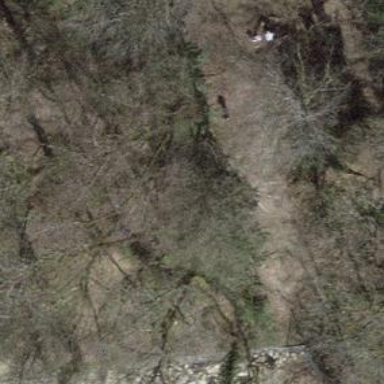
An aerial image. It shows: Ground-level steps.